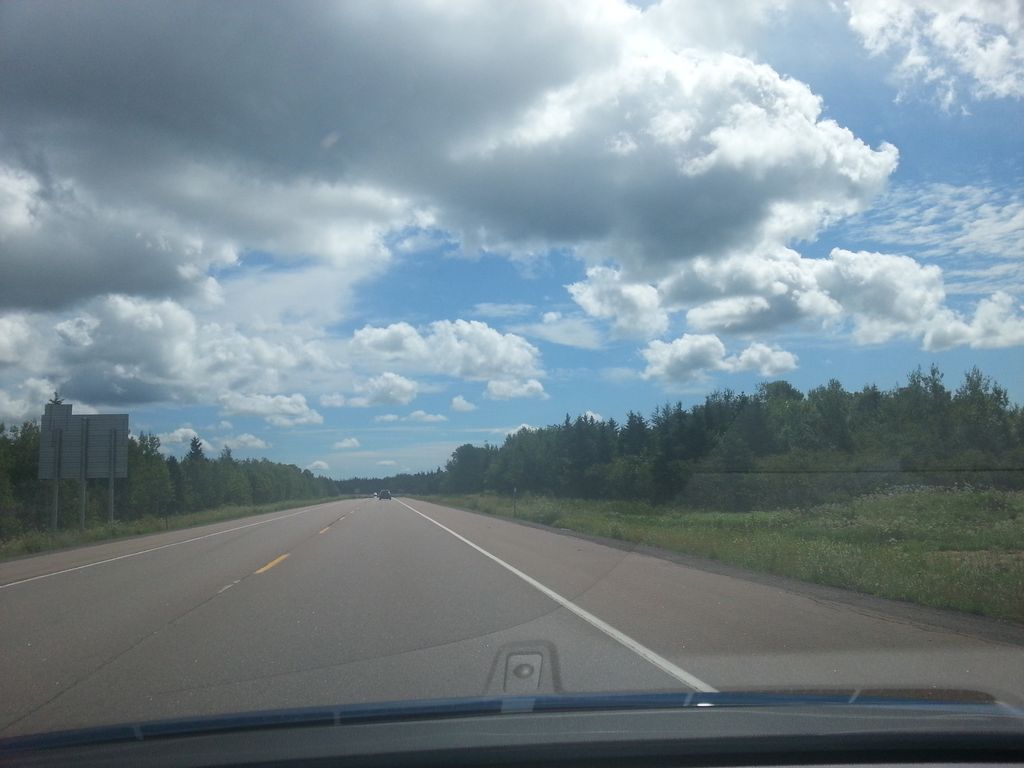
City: charlottetown